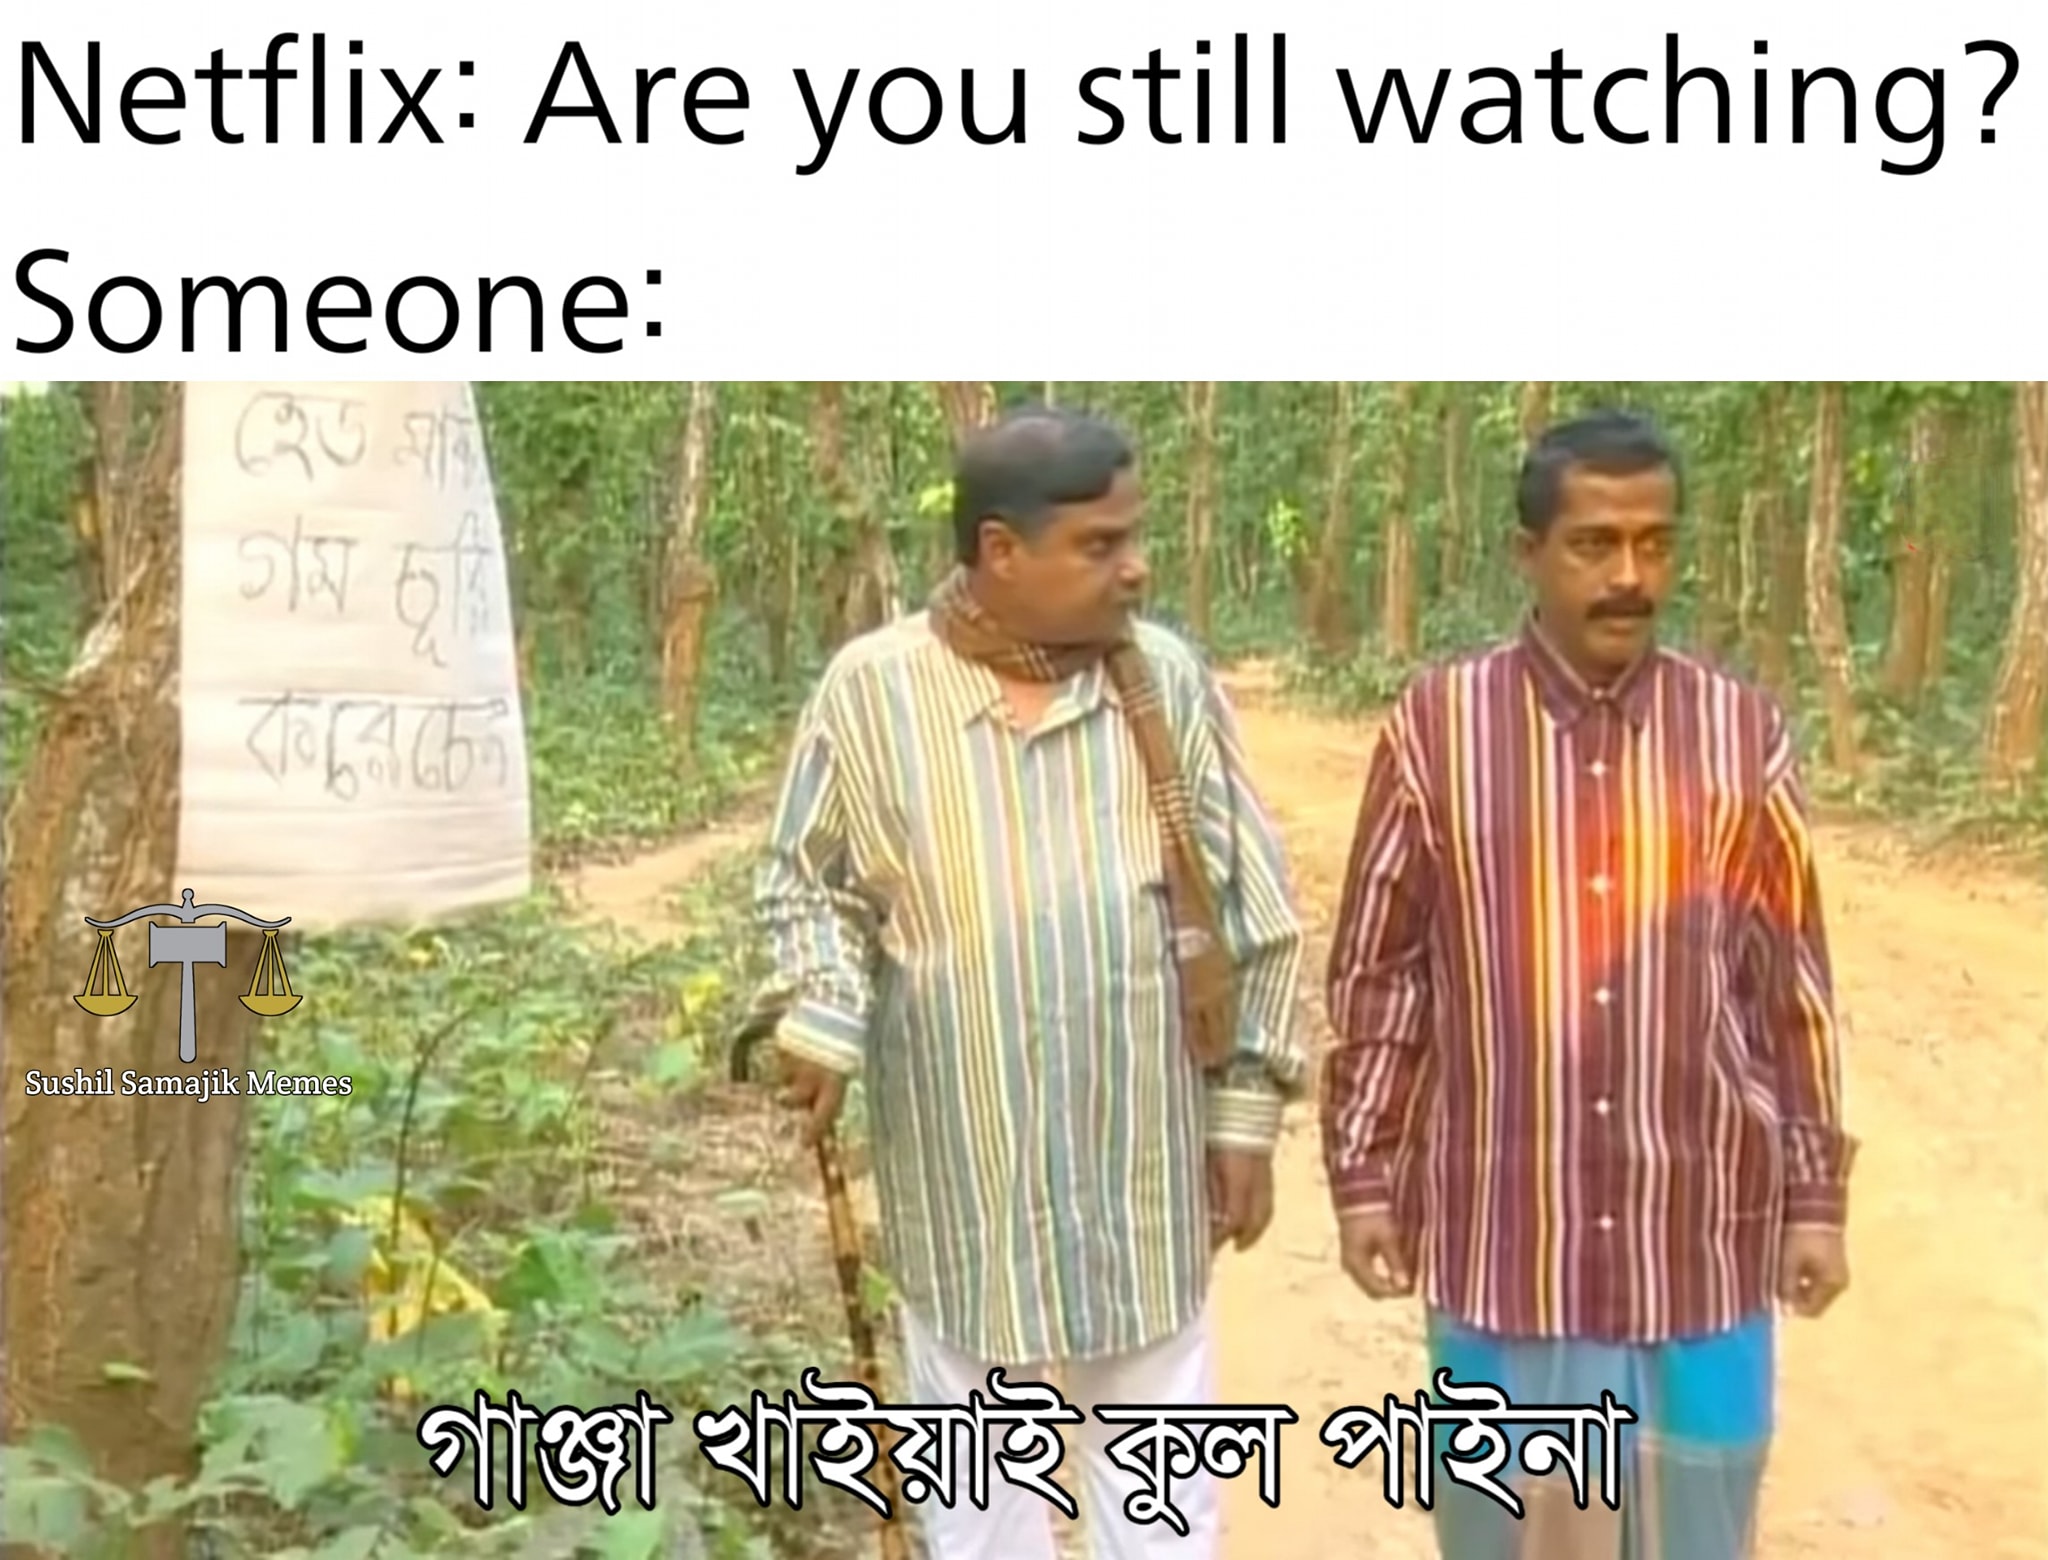
Caption: Netflix: Are you still watching ?  Someone : গাঞ্জা খাইয়াই কুল পাইনা
Label: non-hate